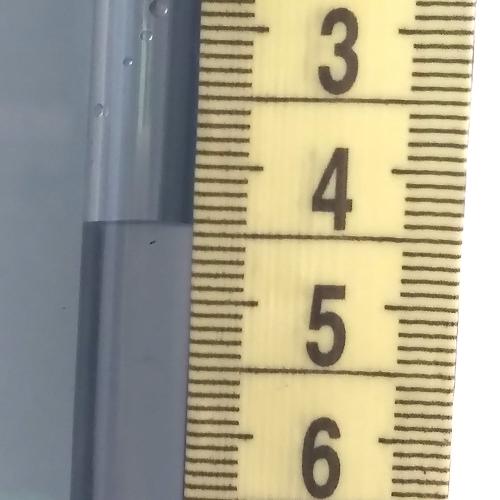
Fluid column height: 4.4 cm